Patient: sex M, age 48
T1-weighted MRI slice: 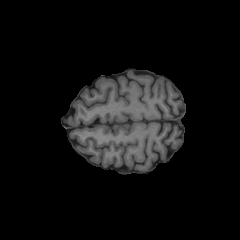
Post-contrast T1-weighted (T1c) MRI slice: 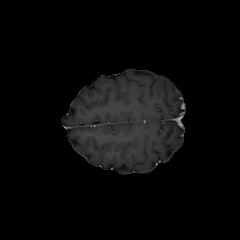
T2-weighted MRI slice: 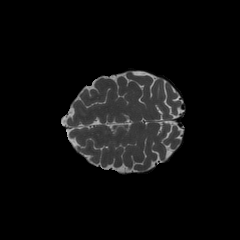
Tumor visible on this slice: no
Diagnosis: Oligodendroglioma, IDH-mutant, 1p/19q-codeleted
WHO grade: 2